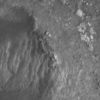
Label: not_dusty